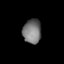
Tissue: lung
Cell type: Endothelial cells
Senescence score: 0.6963
Nuclear area (px): 435
Mean DAPI intensity: 118.108